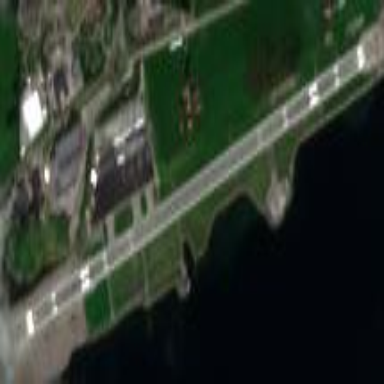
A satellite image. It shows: Runway in airport area.